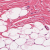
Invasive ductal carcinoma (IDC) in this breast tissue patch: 0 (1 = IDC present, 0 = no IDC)